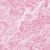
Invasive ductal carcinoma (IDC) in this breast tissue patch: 0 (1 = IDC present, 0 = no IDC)